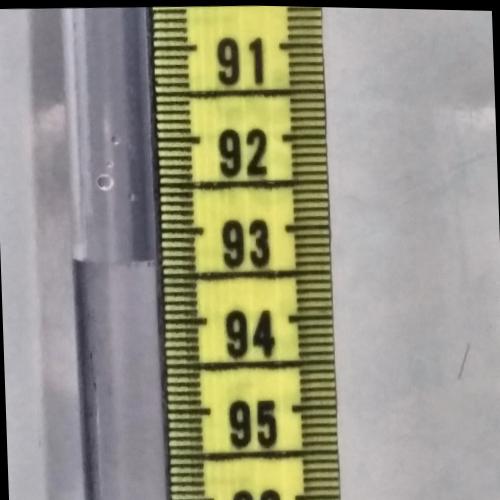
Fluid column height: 93.3 cm